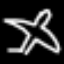
Label: airplane